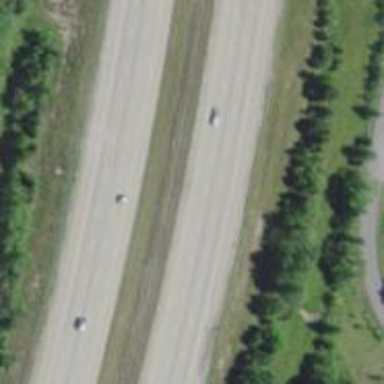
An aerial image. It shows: Motorway.